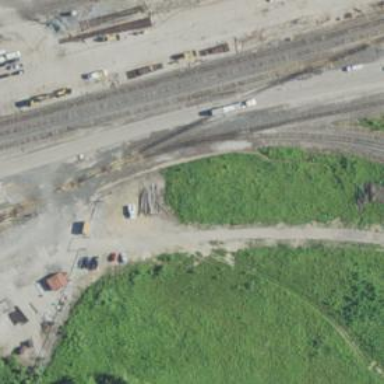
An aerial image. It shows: Railway yard.